Interaction volume radius: 5 \u00c5
Interaction volume height: 30 \u00c5
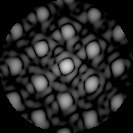
Disorder parameter: 0.1682